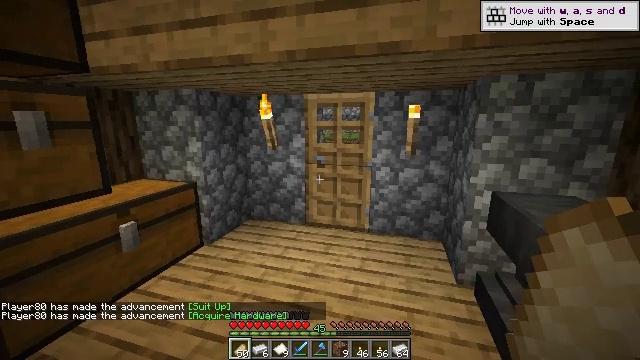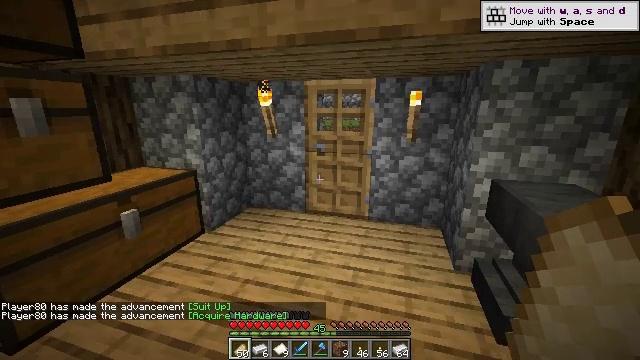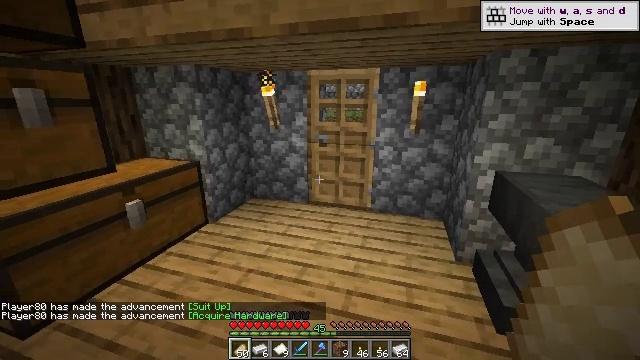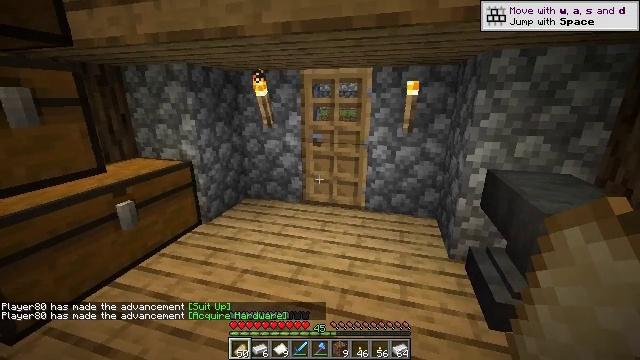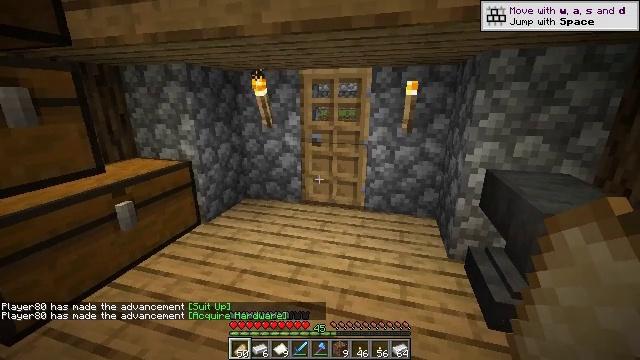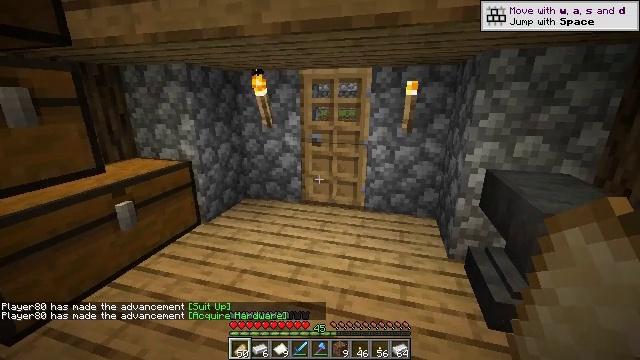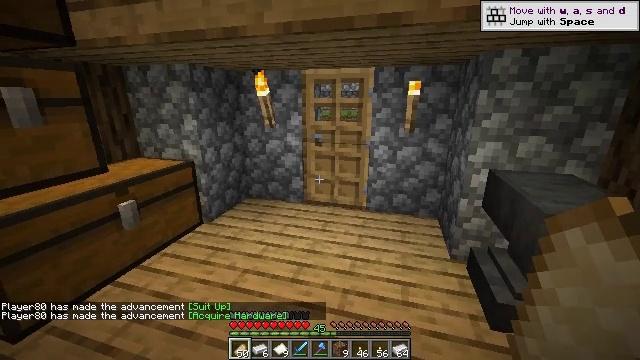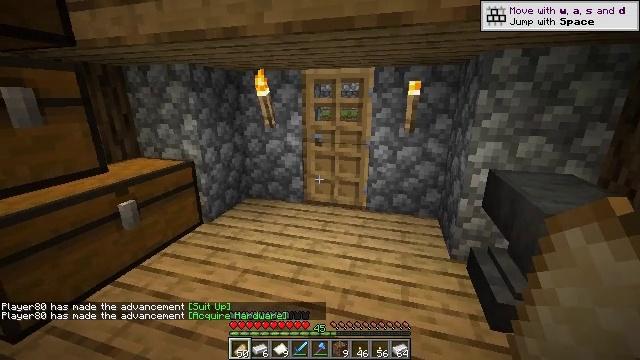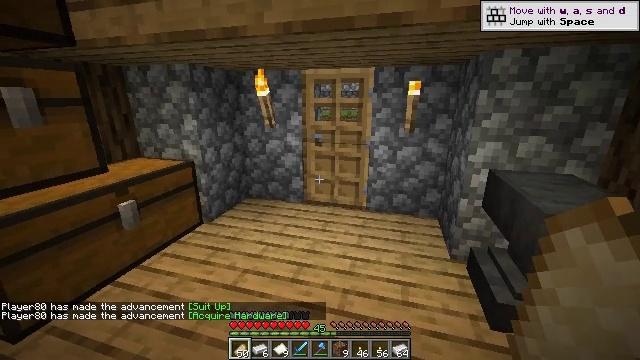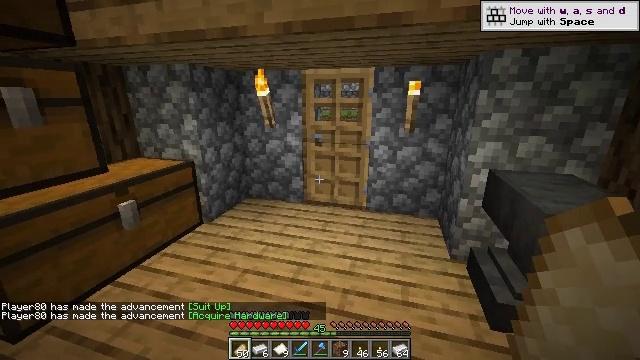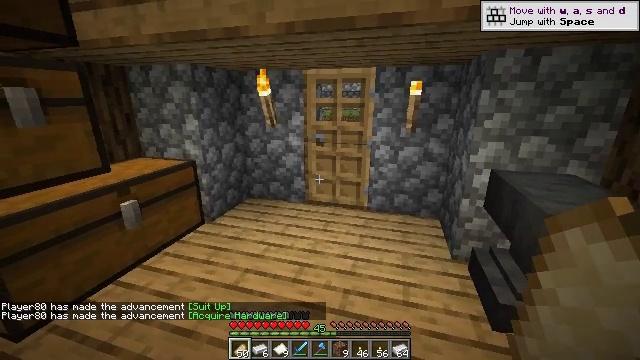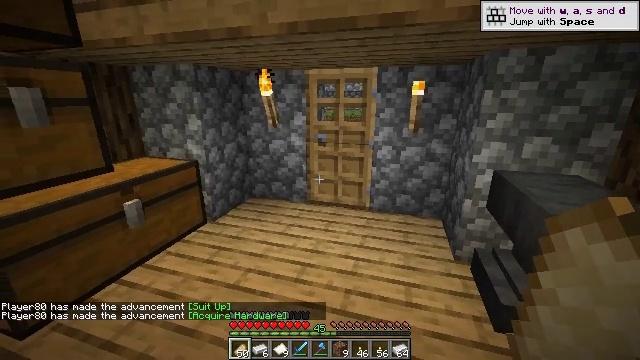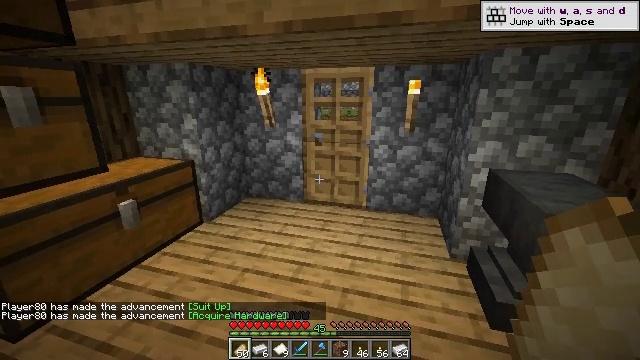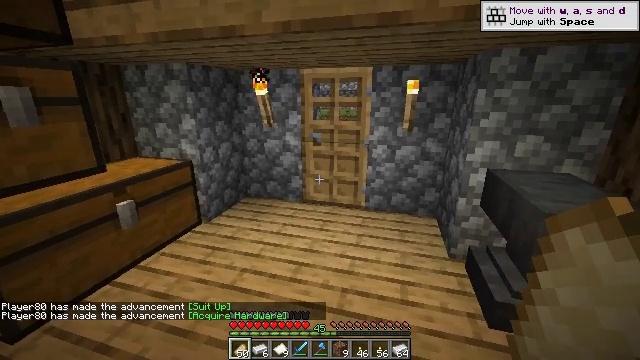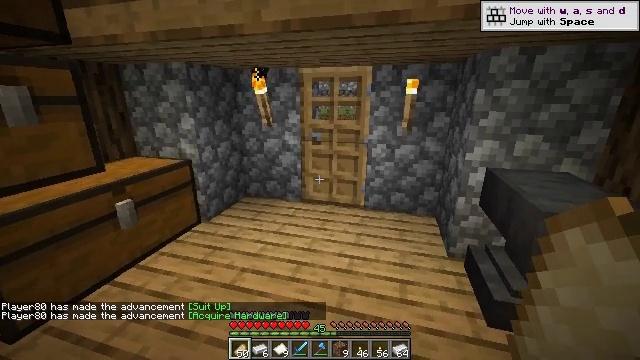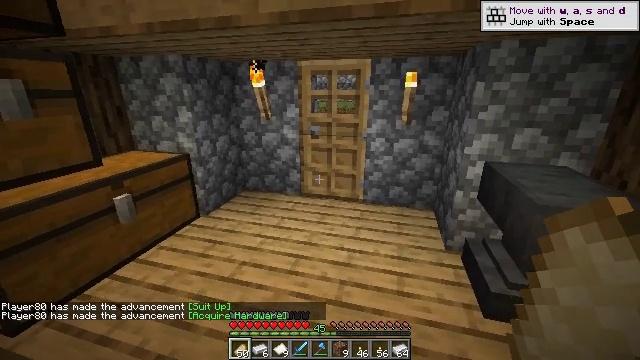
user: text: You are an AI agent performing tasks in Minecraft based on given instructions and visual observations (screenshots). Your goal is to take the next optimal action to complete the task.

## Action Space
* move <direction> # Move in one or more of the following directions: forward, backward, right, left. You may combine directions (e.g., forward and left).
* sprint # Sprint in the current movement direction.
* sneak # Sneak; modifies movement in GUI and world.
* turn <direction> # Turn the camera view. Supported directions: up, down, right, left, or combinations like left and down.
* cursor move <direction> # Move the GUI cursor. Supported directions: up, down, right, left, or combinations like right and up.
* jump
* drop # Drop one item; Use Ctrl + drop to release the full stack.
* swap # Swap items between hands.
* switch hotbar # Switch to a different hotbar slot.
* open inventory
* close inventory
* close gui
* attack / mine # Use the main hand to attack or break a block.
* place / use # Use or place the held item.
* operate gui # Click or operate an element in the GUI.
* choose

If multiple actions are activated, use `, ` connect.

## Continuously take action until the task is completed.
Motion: motion action
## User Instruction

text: craft item air
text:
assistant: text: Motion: turn down
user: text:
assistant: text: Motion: turn down
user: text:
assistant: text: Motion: turn right
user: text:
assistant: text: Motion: no_op
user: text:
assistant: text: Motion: no_op
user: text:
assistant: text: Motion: no_op
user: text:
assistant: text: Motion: no_op
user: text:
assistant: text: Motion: no_op
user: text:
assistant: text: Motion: no_op
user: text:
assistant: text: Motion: no_op
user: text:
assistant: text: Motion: no_op
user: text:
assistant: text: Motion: no_op
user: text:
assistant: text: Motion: no_op
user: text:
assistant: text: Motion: no_op
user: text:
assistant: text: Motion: turn down
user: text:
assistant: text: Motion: no_op
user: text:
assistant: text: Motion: turn right and down
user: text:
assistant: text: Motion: no_op
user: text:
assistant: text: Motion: no_op
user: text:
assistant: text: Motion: turn right
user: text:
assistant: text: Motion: move forward, turn right
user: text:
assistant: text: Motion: move forward and move left, turn right
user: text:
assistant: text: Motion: move forward and move left, turn right
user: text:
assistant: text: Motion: move forward and move left, turn right
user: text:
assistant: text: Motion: move forward, turn right and up
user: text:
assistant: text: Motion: move forward, turn right and up
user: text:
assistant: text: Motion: turn right and up
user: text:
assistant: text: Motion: turn right and up
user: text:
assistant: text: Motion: turn right and up
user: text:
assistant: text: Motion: turn right and up